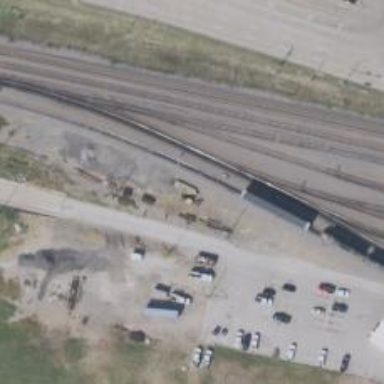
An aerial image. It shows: Abandoned railway yard is depicted.